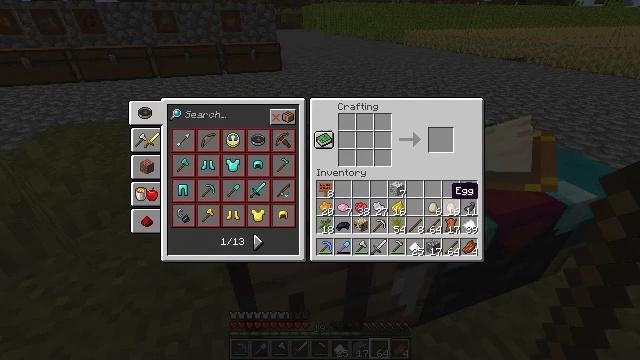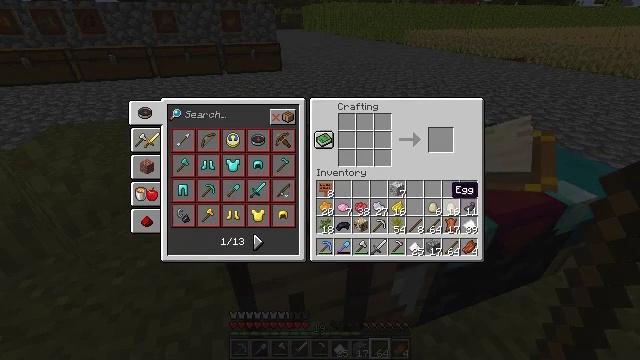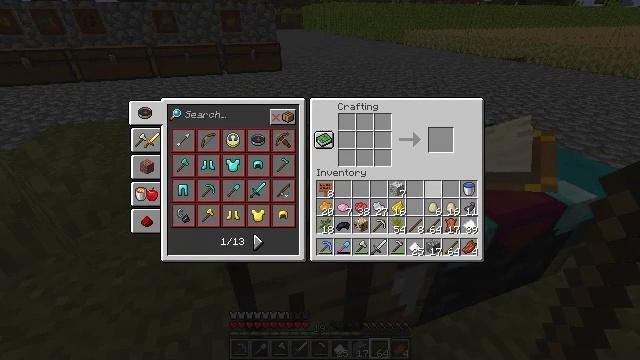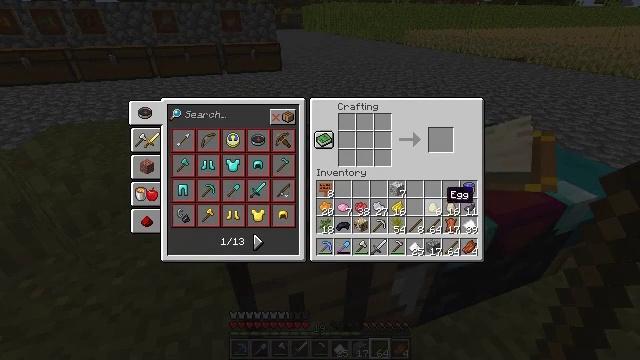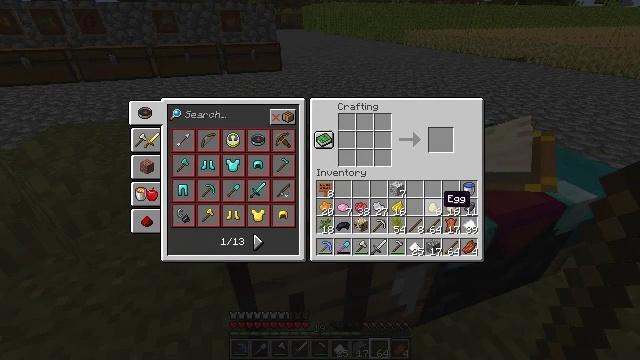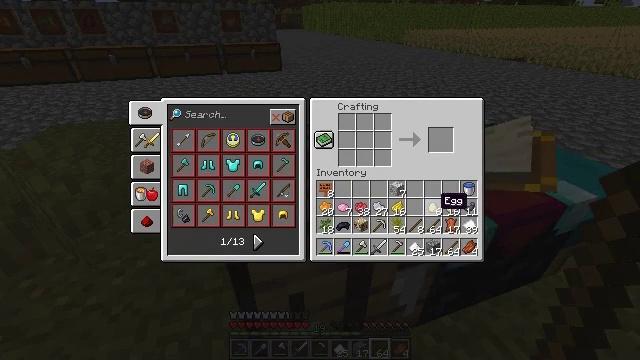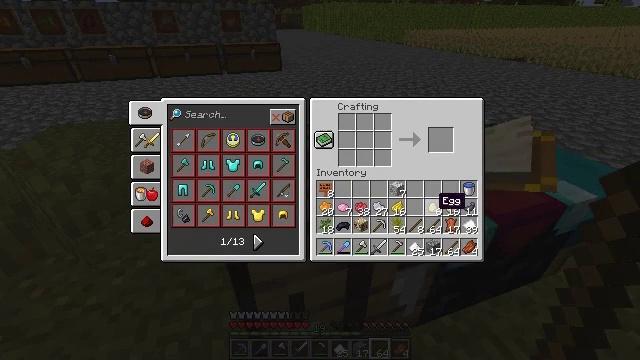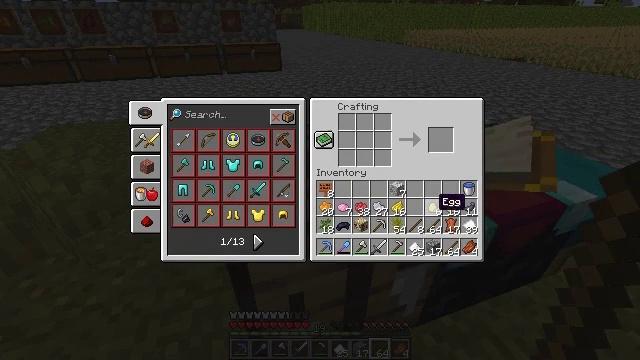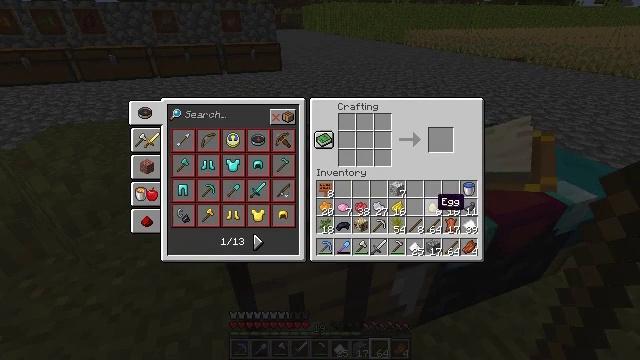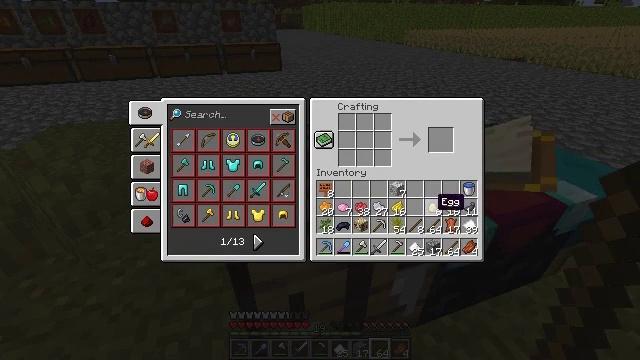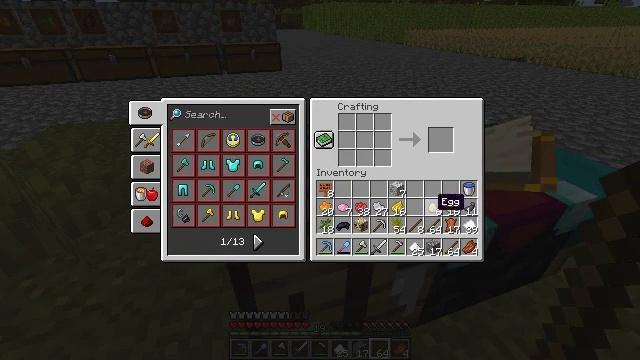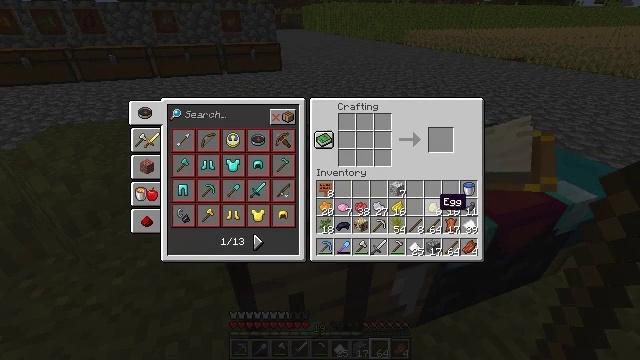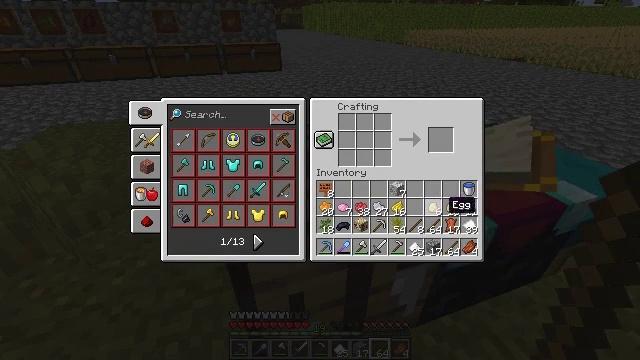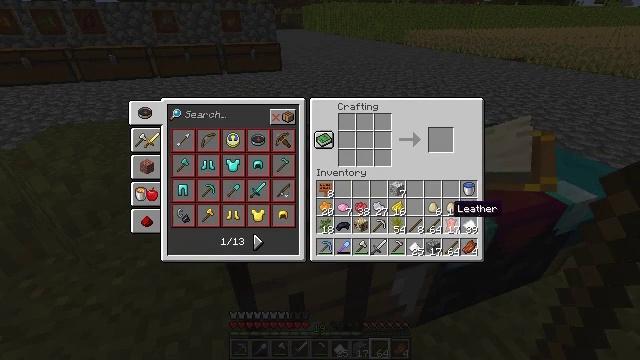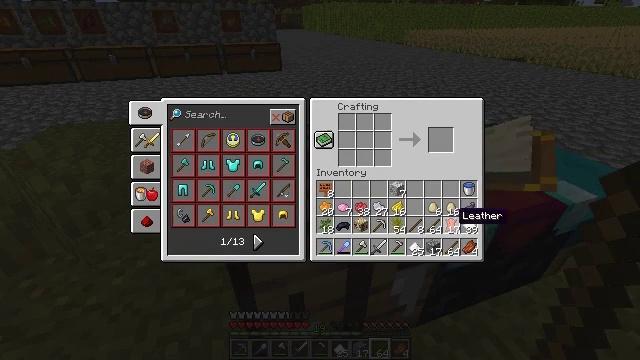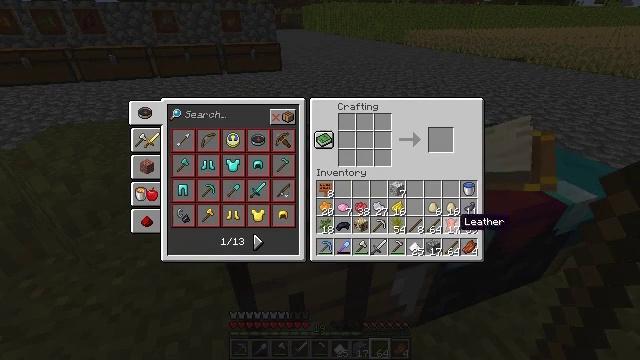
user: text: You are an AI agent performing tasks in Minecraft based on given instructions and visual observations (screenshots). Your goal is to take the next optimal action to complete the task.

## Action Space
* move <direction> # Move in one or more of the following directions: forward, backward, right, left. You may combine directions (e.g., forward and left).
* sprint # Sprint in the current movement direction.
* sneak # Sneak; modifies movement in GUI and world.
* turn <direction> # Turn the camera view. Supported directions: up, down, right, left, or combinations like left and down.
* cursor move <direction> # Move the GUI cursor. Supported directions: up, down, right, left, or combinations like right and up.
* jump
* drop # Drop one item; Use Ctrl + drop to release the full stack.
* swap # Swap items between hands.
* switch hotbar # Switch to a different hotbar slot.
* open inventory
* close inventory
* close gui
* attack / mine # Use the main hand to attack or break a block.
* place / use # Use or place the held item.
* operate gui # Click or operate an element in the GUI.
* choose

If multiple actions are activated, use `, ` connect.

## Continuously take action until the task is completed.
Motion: motion action
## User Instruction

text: Put leather in the center and surround it with sticks to craft an item frame.
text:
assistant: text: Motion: no_op
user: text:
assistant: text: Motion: no_op
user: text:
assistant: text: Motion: no_op
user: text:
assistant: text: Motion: no_op
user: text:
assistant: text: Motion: no_op
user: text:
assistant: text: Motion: no_op
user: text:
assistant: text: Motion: no_op
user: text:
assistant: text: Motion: no_op
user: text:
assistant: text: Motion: no_op
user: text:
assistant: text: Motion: no_op
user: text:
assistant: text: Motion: no_op
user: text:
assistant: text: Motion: cursor move right
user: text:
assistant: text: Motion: no_op
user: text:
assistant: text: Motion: no_op
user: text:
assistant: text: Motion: no_op
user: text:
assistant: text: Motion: no_op
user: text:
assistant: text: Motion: no_op
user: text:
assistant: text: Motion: no_op
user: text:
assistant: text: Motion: no_op
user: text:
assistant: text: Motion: no_op
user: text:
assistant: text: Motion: operate gui
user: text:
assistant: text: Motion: operate gui
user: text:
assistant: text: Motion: operate gui
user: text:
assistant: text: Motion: no_op
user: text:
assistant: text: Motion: cursor move left and up
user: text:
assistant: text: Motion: cursor move left and up
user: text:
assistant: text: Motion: cursor move left and up
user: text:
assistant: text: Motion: cursor move left and up
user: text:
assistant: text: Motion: cursor move left and up
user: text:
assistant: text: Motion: no_op